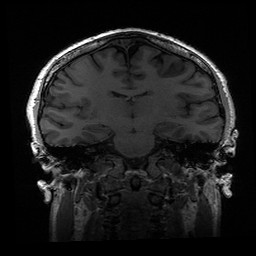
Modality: T1w
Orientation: coronal